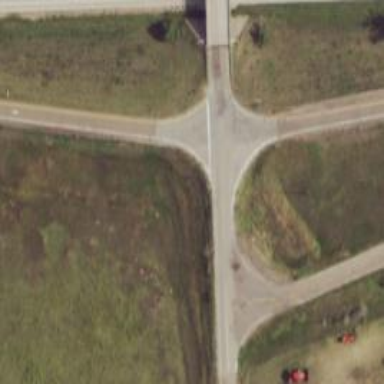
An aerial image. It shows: Stop road.